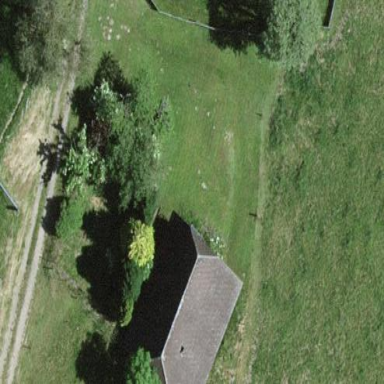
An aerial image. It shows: Rural barn.